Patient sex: M
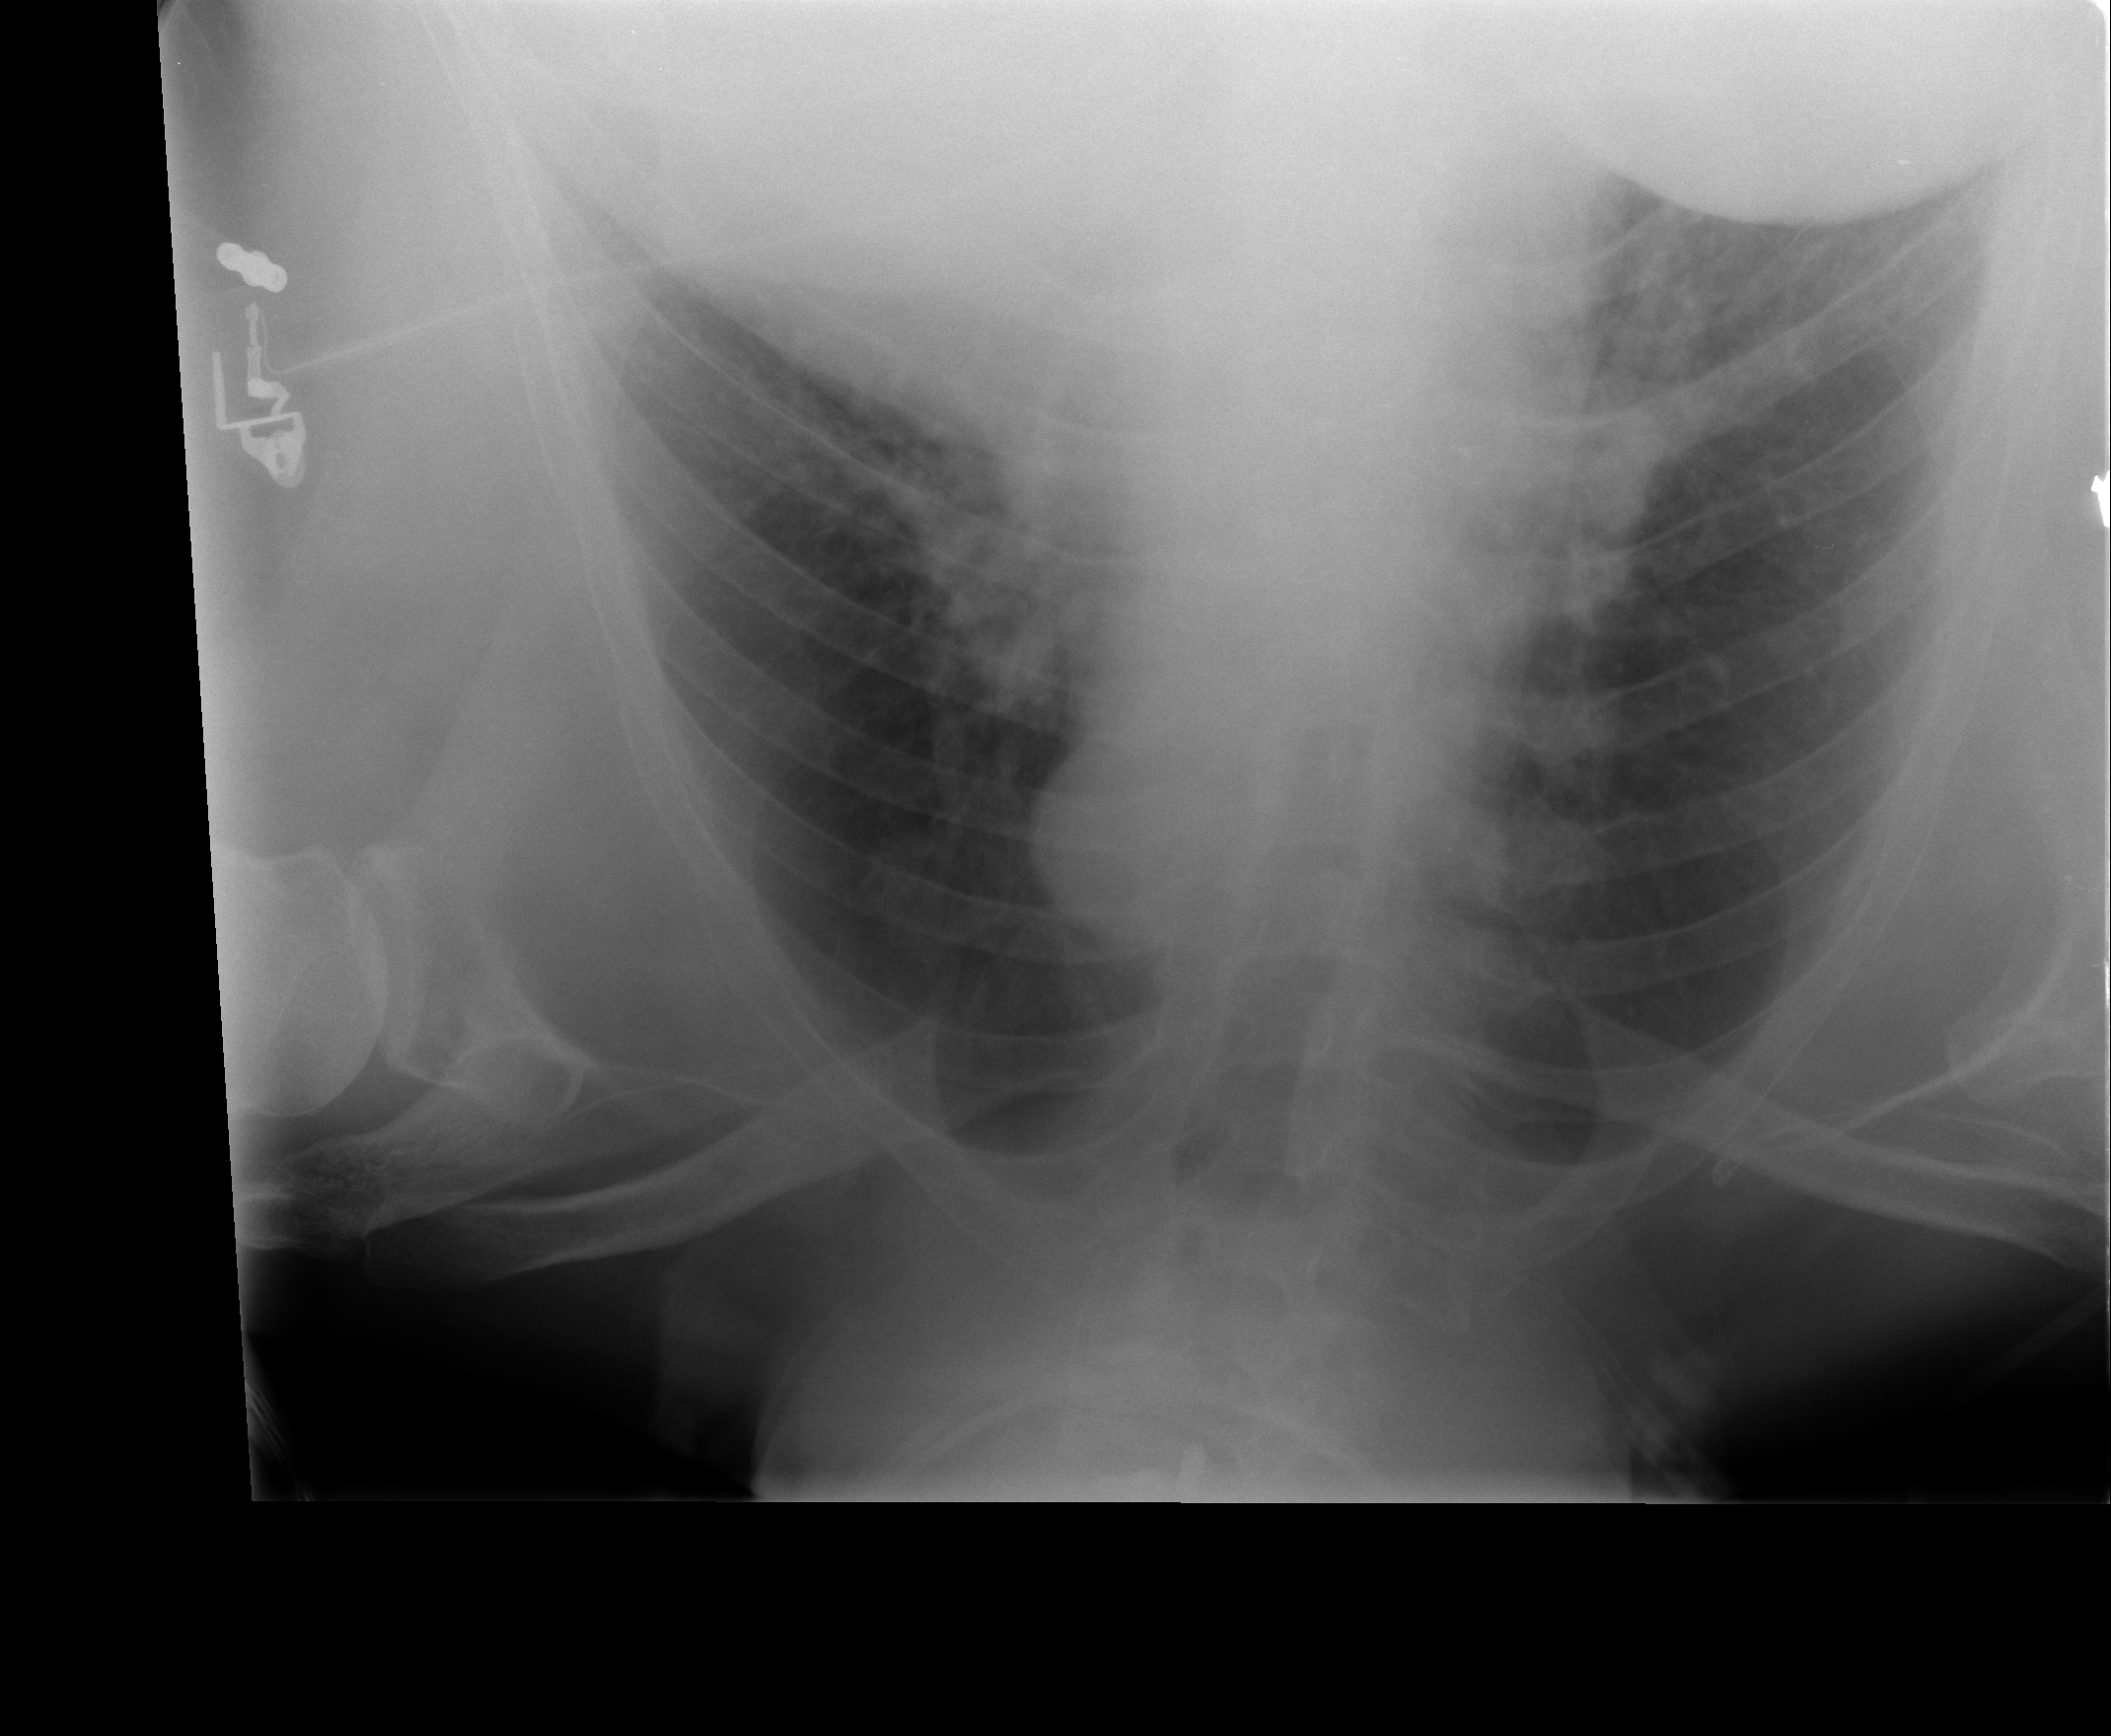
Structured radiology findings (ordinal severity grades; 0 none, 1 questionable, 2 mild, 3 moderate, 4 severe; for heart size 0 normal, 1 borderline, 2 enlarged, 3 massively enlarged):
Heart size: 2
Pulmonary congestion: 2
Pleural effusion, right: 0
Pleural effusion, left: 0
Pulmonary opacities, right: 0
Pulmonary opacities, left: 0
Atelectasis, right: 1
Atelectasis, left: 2